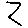
Label: zigzag